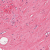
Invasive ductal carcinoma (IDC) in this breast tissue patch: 0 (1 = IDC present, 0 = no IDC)